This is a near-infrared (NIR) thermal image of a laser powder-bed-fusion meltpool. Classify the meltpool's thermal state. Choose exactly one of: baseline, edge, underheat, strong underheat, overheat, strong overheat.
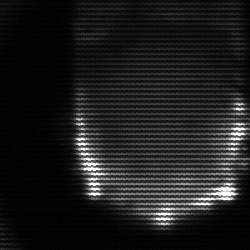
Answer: baseline